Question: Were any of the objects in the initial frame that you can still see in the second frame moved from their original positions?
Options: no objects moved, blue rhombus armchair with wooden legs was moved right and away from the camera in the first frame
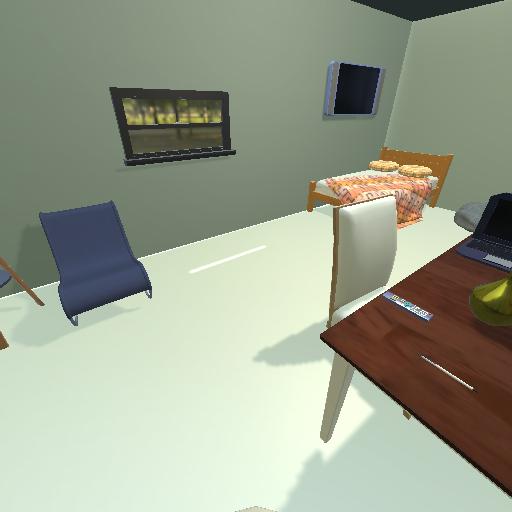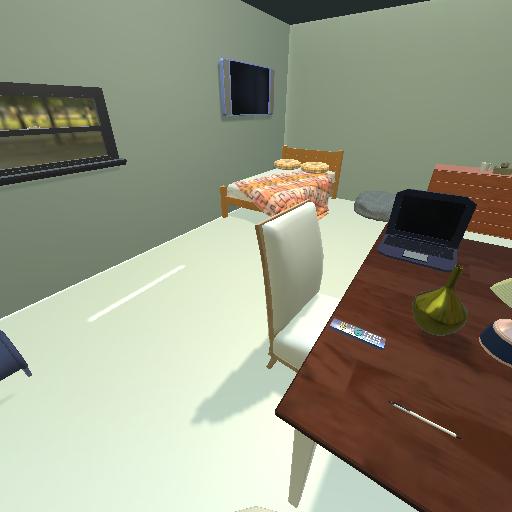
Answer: no objects moved